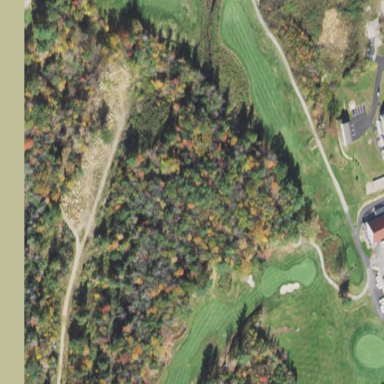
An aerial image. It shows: Rough grassy area used for golf.